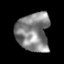
Tissue: lung
Cell type: Epithelial cells
Senescence score: 0.165
Nuclear area (px): 1239
Mean DAPI intensity: 133.963